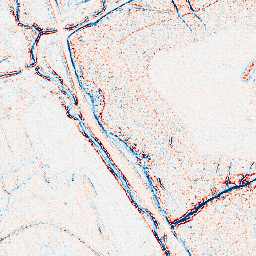
Category: edge_preserving
Decomposition family: bilateral
Decomposition parameters: d: 5
sigma_color: 150
sigma_space: 50
Upsampling method: area
Upsampling parameters: scale: 2
Upsampling scale: 2